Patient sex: M
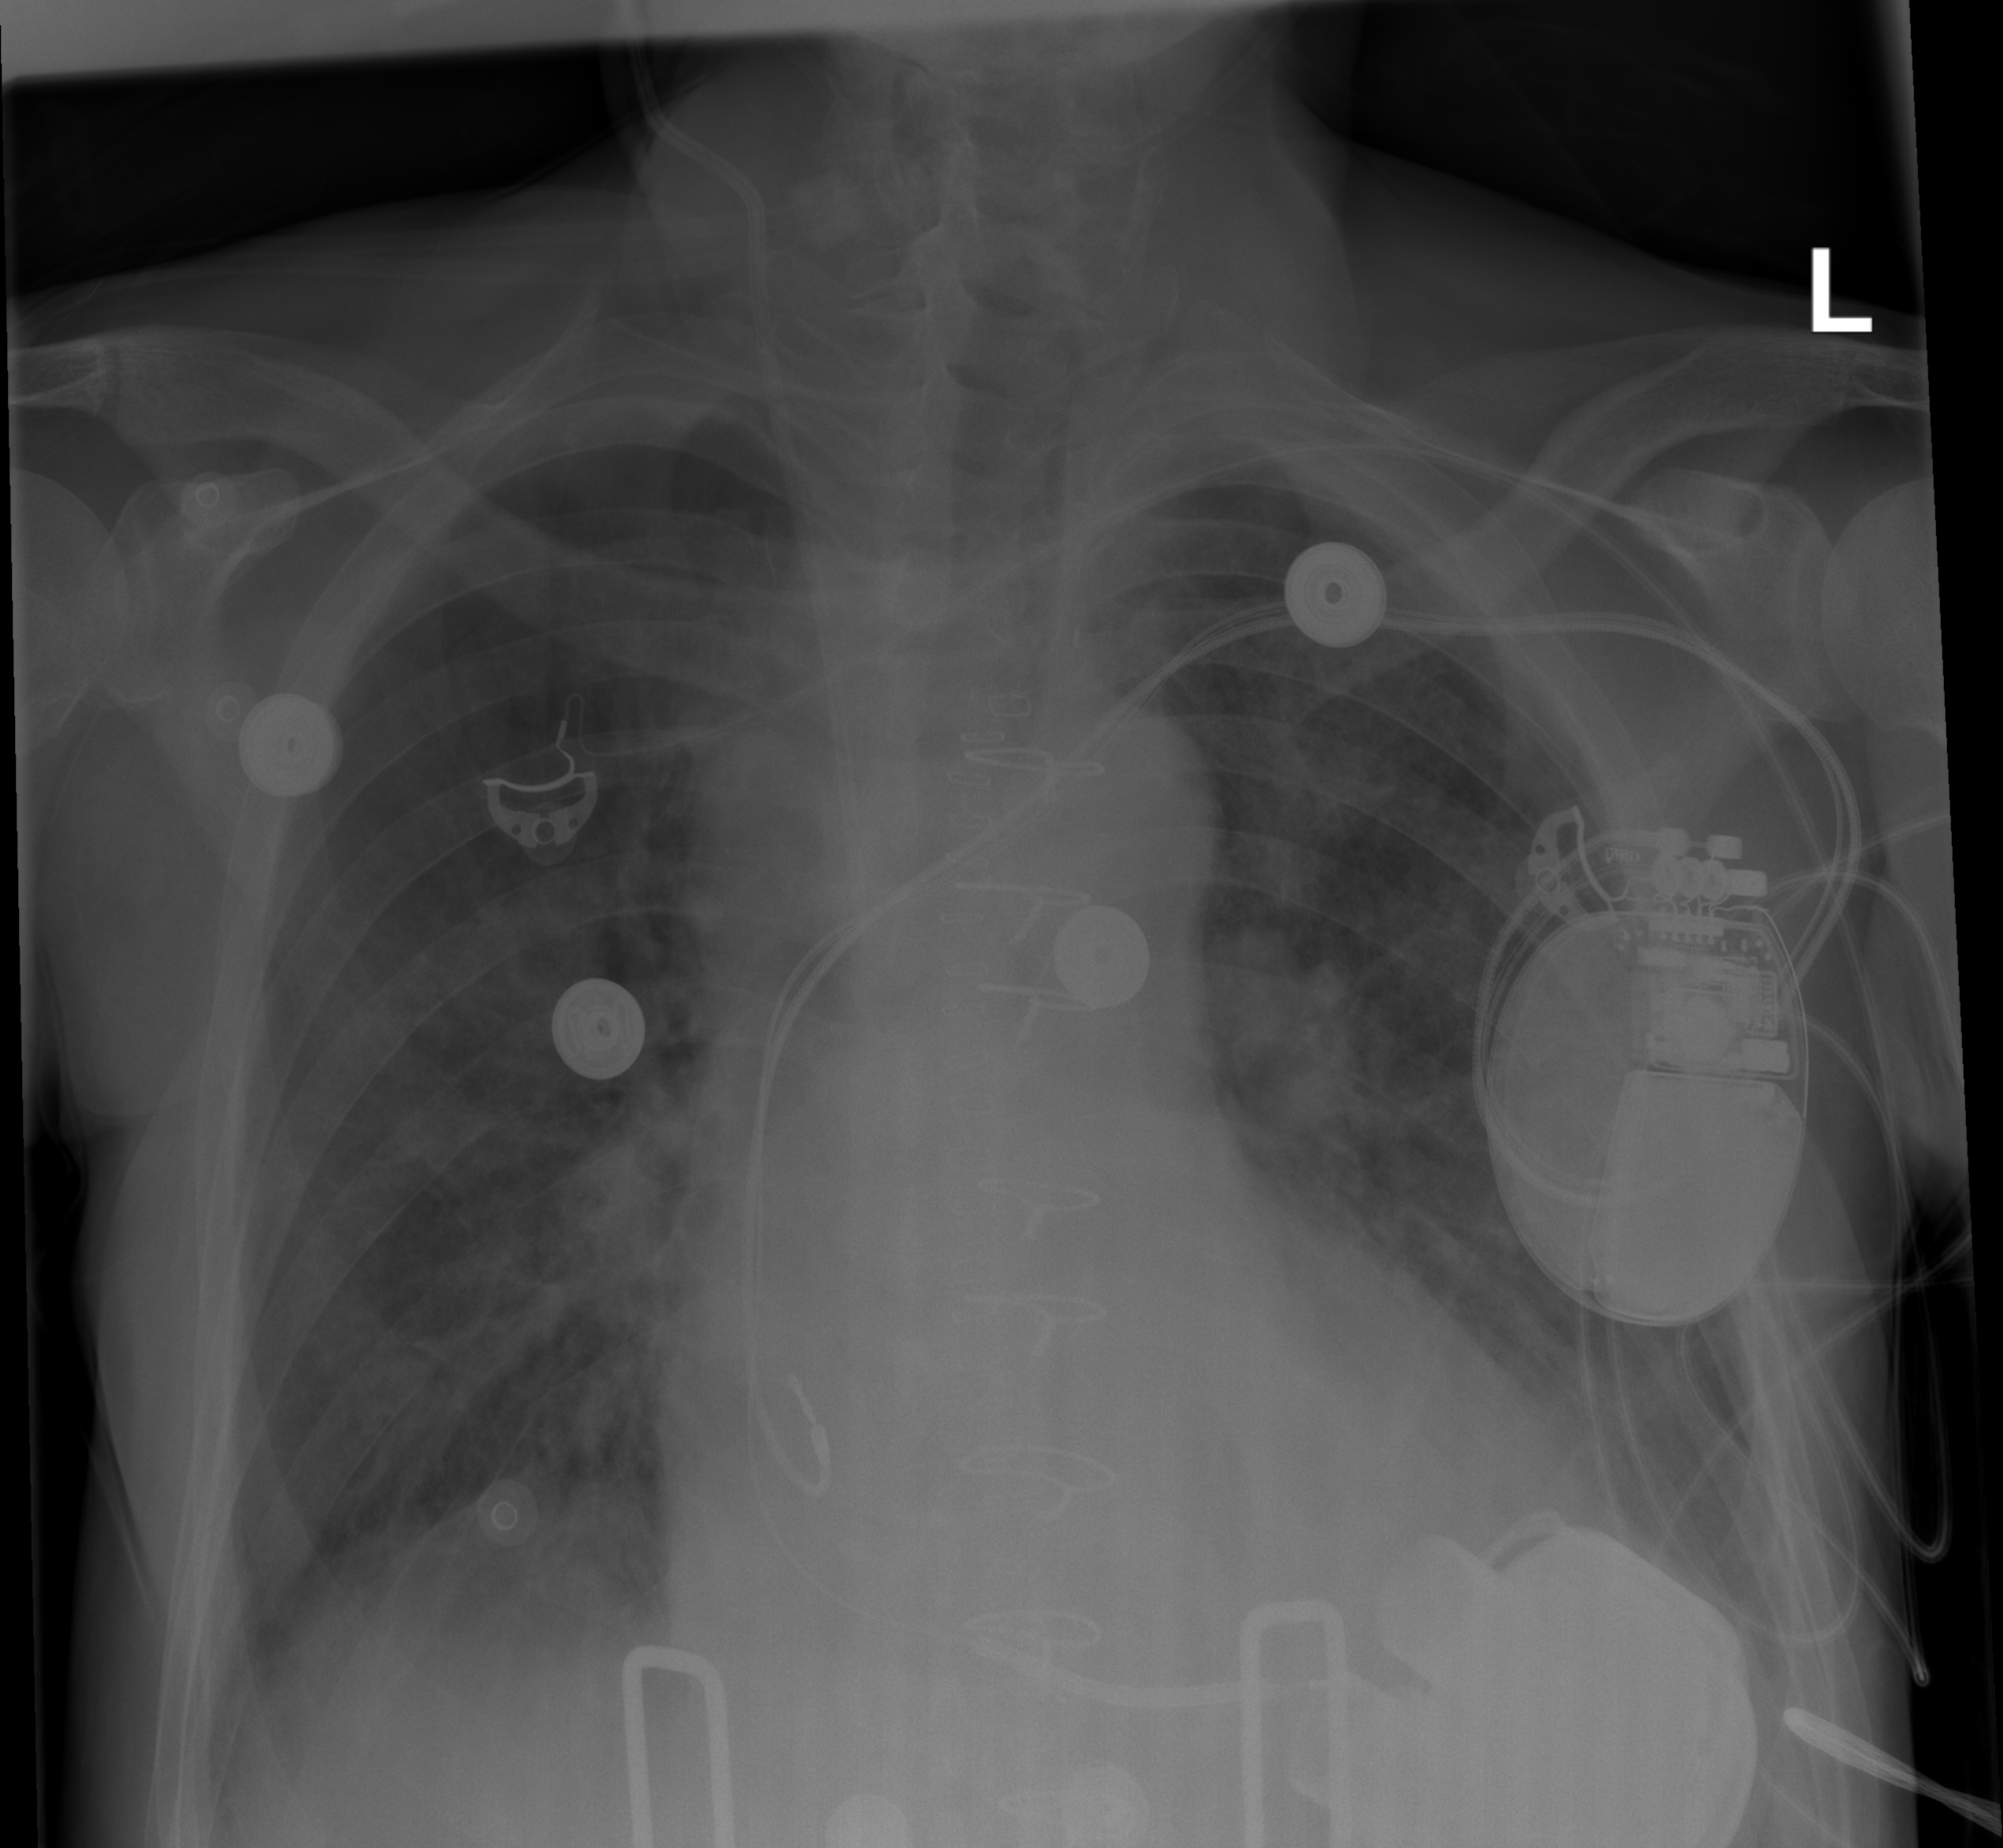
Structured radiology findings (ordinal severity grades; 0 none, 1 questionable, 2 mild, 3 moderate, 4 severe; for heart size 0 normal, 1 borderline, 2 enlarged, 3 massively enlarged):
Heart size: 2
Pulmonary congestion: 2
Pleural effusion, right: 1
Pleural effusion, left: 1
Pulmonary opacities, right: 2
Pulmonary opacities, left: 2
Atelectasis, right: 2
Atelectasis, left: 2